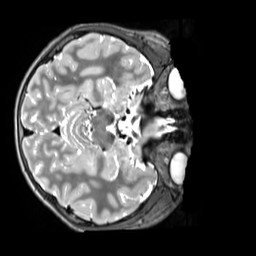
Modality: T2w
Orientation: axial
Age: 13
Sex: male
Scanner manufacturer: siemens
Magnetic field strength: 3 T
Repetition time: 3.2 s
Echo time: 0.408 s